Question: Is it possible to get a rectangle distortion from few fixed points?
This example will explain better what I mean:
Suppose I've got this image with a rectangle and two points, the two points are recognized in the other image where the image is distorted

How can I reproduce the distortion knowing the position of the two(or maybe three) previous points??
My purpose is to get the distorted rectangle border. It's not an easy image as the one in the example so I can't just filter colors, I need to find a way to get the distorted image border.
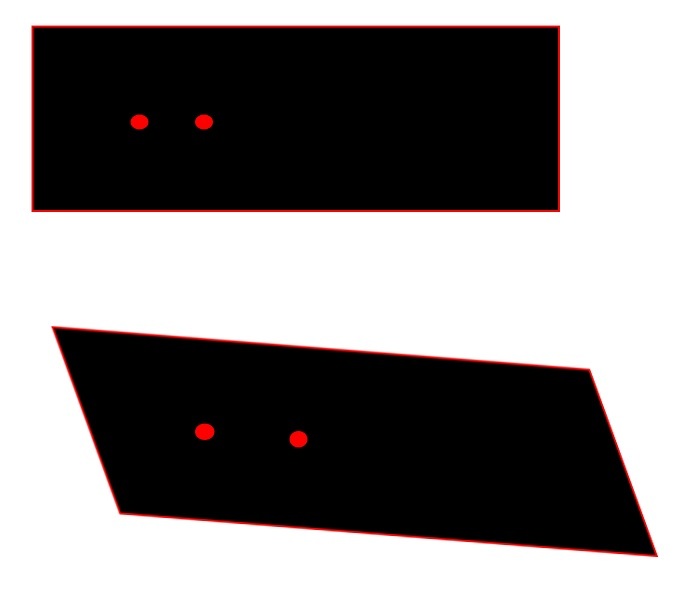
Answer: I believe what you're looking for can be described as an affine transform. If you want general transform of a planar surface, you may want perspective transform instead.
You can find the OpenCV implementation <URL>. The relevant functions are cv::getAffineTransform which requires 3 pairs of points or cv::getPerspectiveTransform which requires 4 pairs of points.
Note: if you're using an automatic feature detector/matcher, it would be best to use far more point pairs than the minimum and use a robust outlier rejection algorithm like RANSAC.